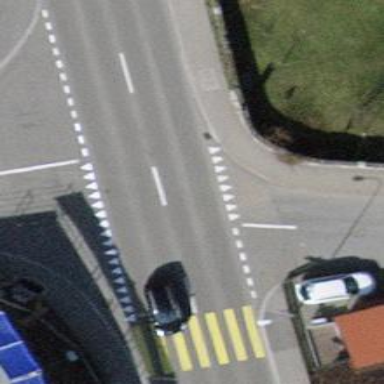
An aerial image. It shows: Crossing road.